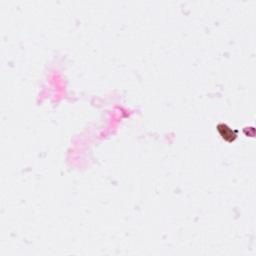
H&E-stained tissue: Breast